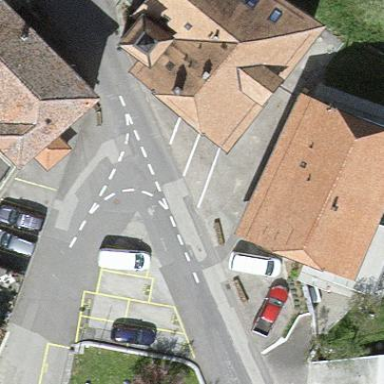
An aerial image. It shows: Parking area.